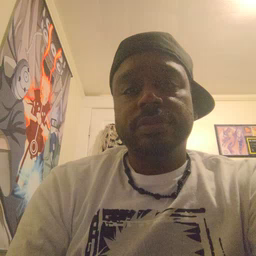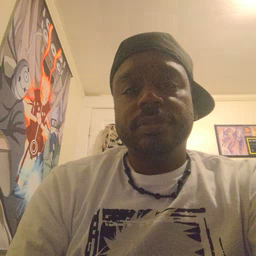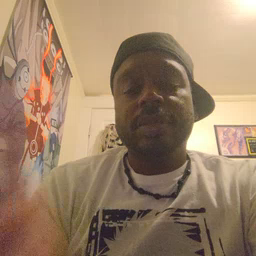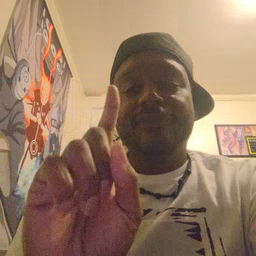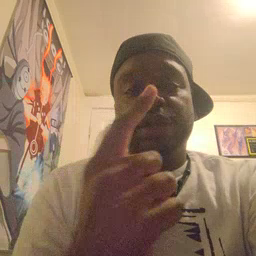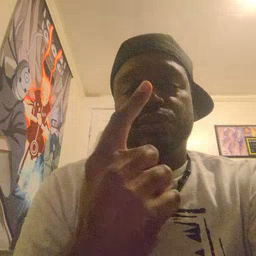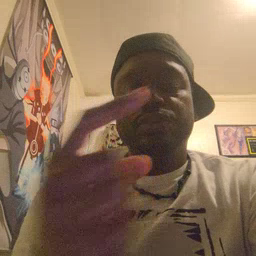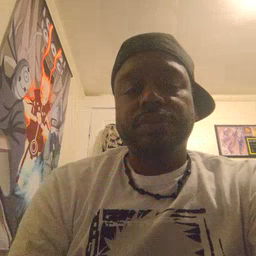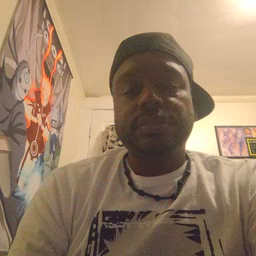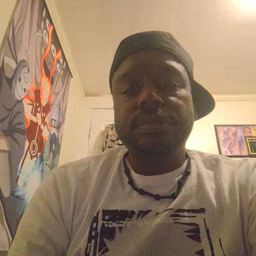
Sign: first